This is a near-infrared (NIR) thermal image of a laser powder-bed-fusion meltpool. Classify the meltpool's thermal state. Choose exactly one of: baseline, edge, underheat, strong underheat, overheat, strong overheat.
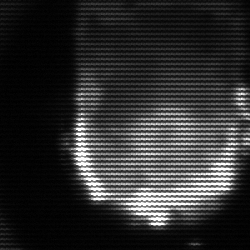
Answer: baseline